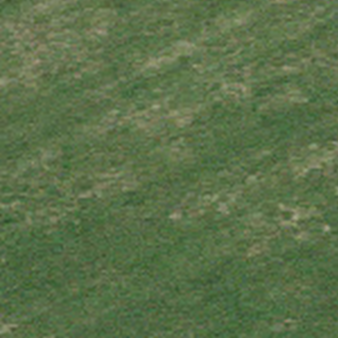
Label: other